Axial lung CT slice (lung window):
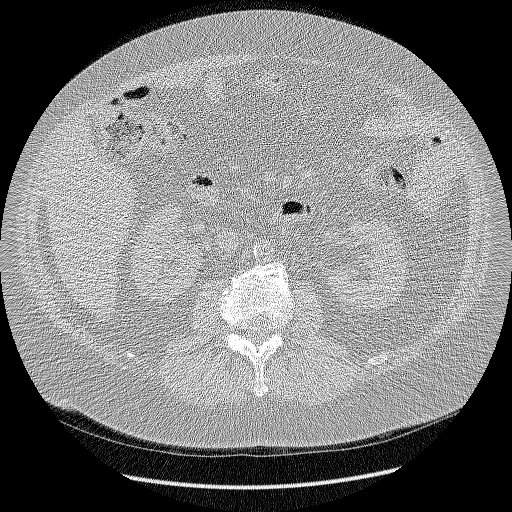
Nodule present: no